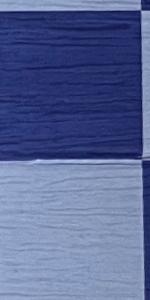
Label: Empty